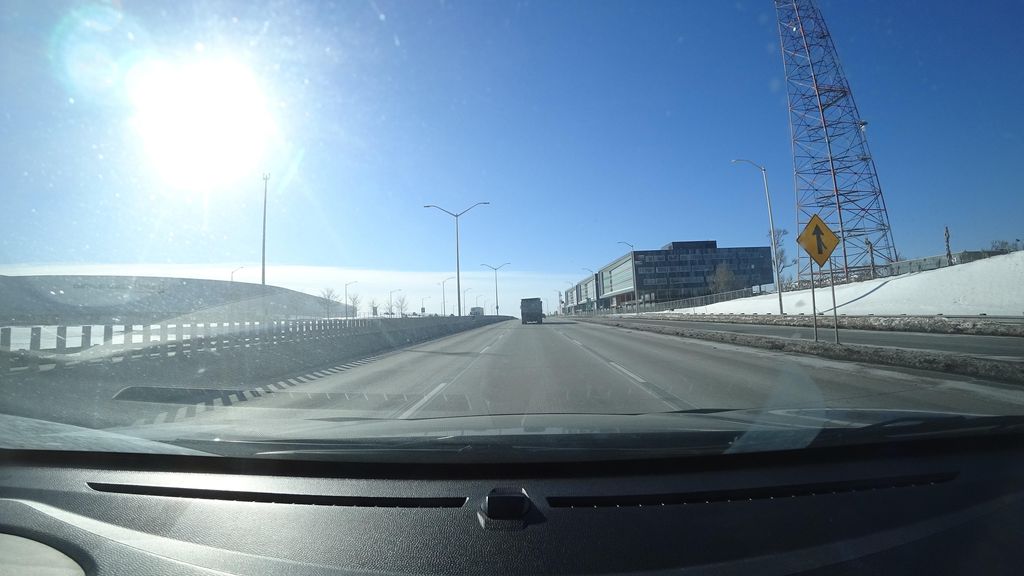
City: quebec_city